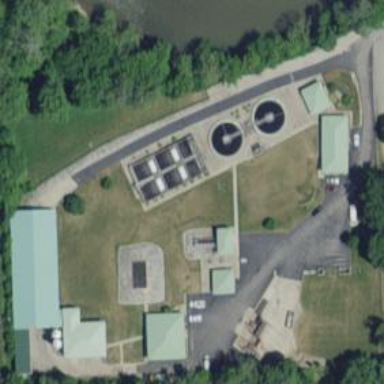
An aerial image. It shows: Wastewater plant.